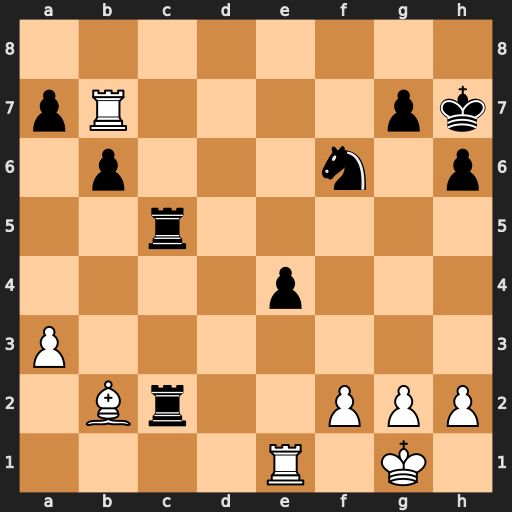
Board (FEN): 8/pR4pk/1p3n1p/2r5/4p3/P7/1Br2PPP/4R1K1
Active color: w
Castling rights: -
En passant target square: -
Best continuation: Bxf6 Rc7 Rxc7